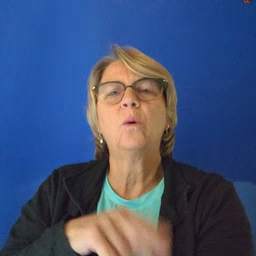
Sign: cow